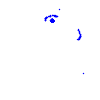
Particle: pion